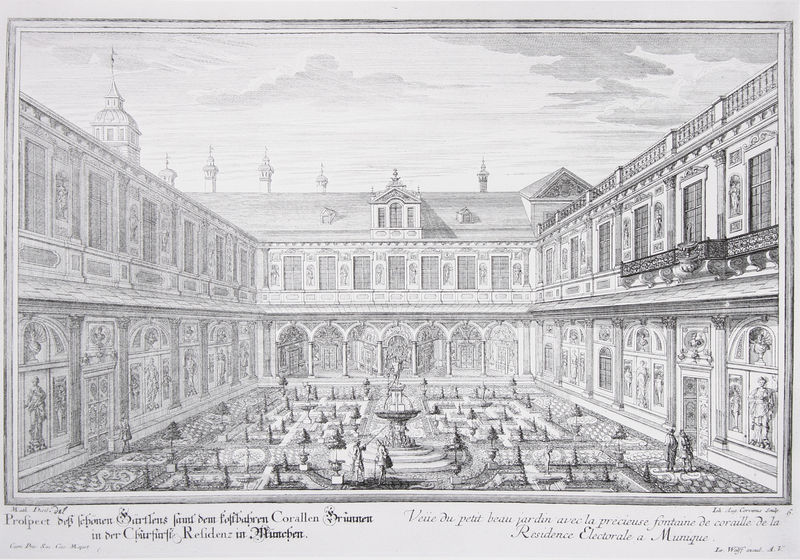
Titel: Ansicht des Grottenhofs in der Münchner Residenz, nach Westen zur Zeit Kurfürst Max Emanuels mit der Altane über Sommerzimmern und Kammergalerie im Süden(rechts)
Künstler: Johann August Corvinius
Institution: unbekannt
Schlagwörter: himmel, wasser, bäume, menschen, fenster, säulen, zeichnung, anlage, dach, park, schloss, architektur, brüstung, büsche, figur, renaissance, brunnen, kamine, turm, garten, skulptur, springbrunnen, balkon, bäumchen, schrift, fassade, fassaden, perspektive, türen, fahne, dächer, giebel, hof, pilaster, rundbogen, arches, architecture, balcony, columns, court, men, palace, people, soldiers, white, window, hotel, black, formal, gray, grey, wall, windows, woman, symmetrie, flowers, patterns, print, two, geländer, perspective, railing, arkade, innenhof, münchen, palast, fenstr, palazzo, balustrade, druck, radierung, stich, entwurf, arkaden, gesims, statuen, residenz, cloud, clouds, man, sky, boat, building, house, landscape, ship, roof, tower, trees, beete, gaube, fontäne, bushes, garden, plants, villa, drawing, zeichnun, kupferstich, black and white, castle, etching, sketch, french, wasserbecken, writing, statue, fence, person, palais, kreuzgang, fenser, nischen, atrium, archway, design, doors, gesimse, gartenanlage, courtyard, square, walls, buildings, cupola, elevation, facade, mansion, symmetry, dachreiter, piazza, fountain, paths, gondel, canaletto, signature, statues, pencil, english, bush, lithograph, steeple, shrubs, pointing, residence, skuptur, baock, brunnenf, söulen, stick, prospect, help, royalty, towers, point, guide, words, rail, florenz, archs, plaza, balconies, inside, estate, fontane, pillars, staturen, windowa, yard, caption, support, balconey, garten skizze, =fountain, frenmch, facad, ebclosed, fountin, balcon, squar, nobles, corallen, signatures, railings, formal garden, landscaping, profpect, buildnig, electorale, munique, residence electorale a munique, coraille, fountian, architekture, ice cream